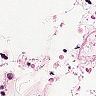
Metastatic tissue present: yes